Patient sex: F
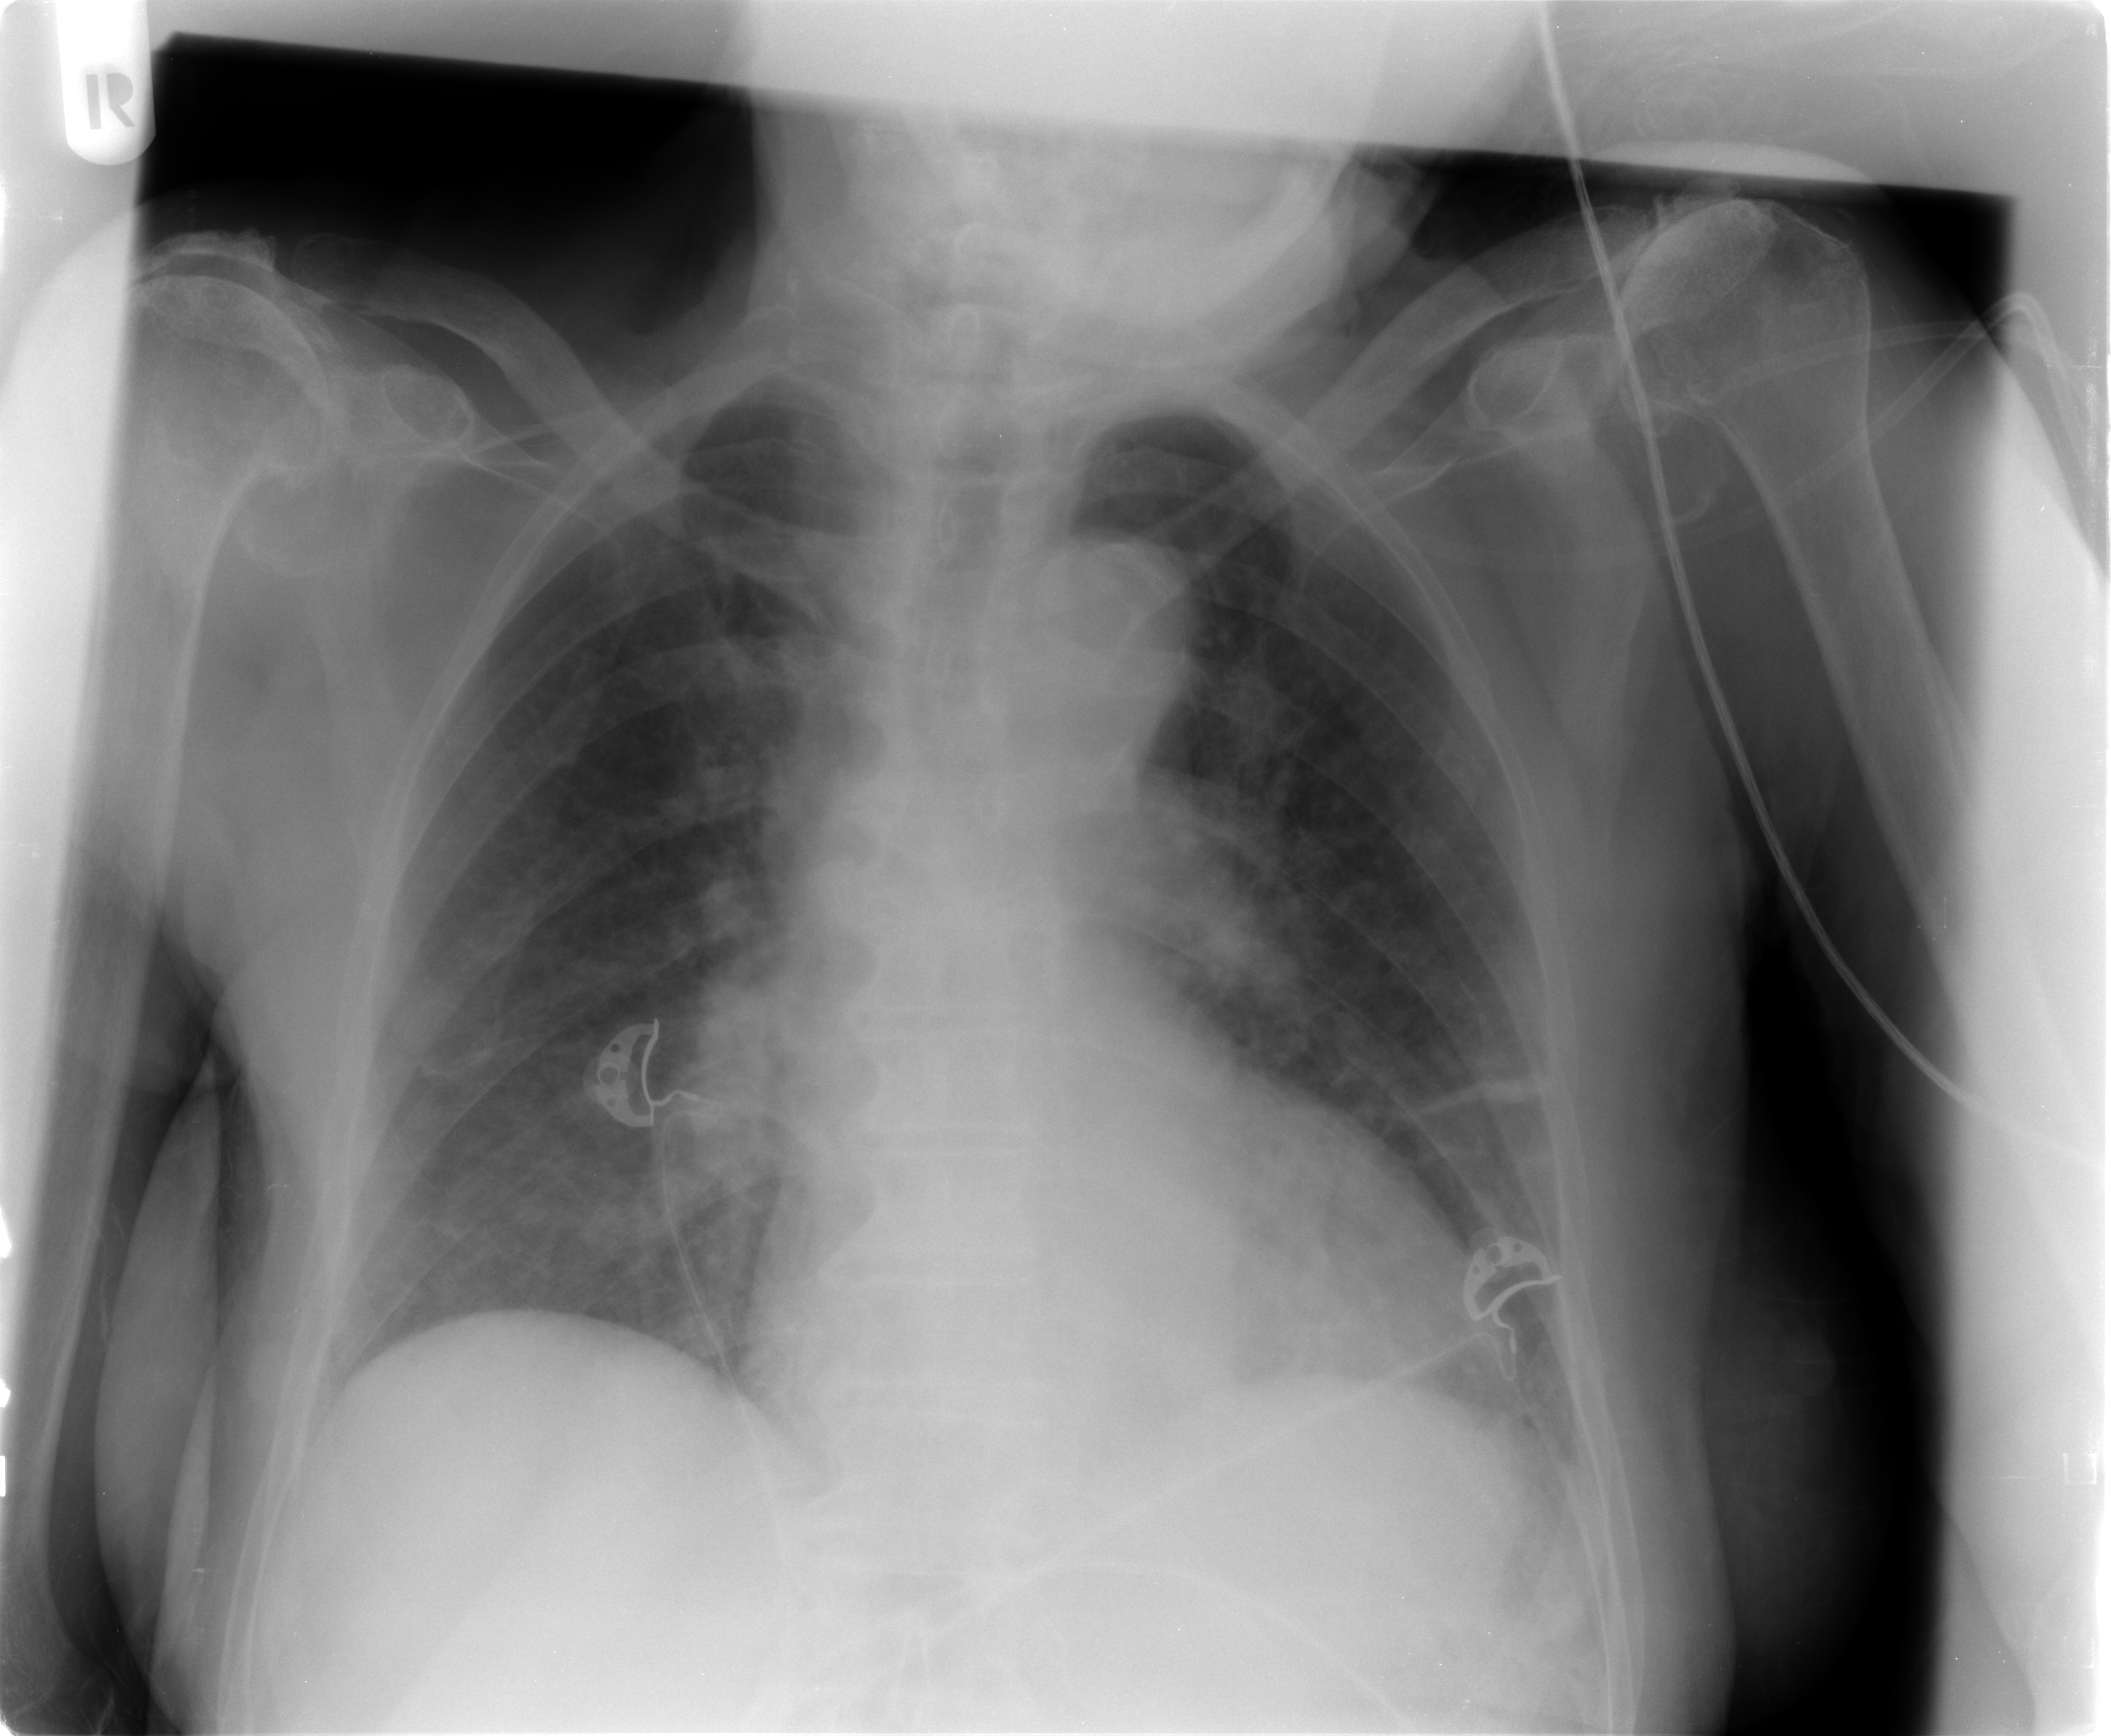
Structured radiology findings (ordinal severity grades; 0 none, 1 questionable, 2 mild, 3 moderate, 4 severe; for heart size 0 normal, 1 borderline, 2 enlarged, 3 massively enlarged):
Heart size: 2
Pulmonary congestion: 2
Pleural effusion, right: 0
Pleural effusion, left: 1
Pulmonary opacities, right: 2
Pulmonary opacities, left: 2
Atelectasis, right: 0
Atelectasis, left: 2